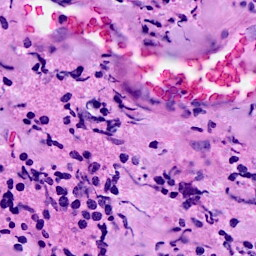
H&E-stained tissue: Breast